Question: I want to add 'Unit test'(as like below) features with app. I know how to add it during creation of project as shown in picture

But my problem here is, my app is already in app store(and I missed above configuration while project creation). Now I want to add it my project, How can I add this? I know, 'XCTest framework' should be add it to my project. Is any other important step to be done? Please give clear explanation with it.
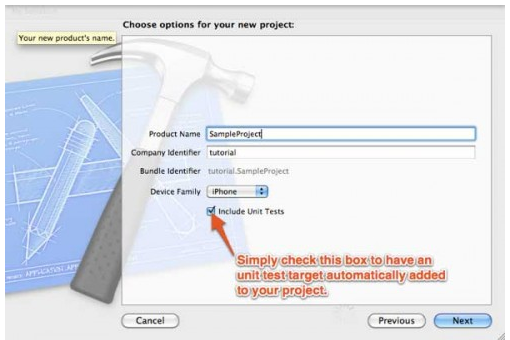
Answer: From your Project settings click on "Add Target..."

And from the sheet that pops down, choose the Test Target